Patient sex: M
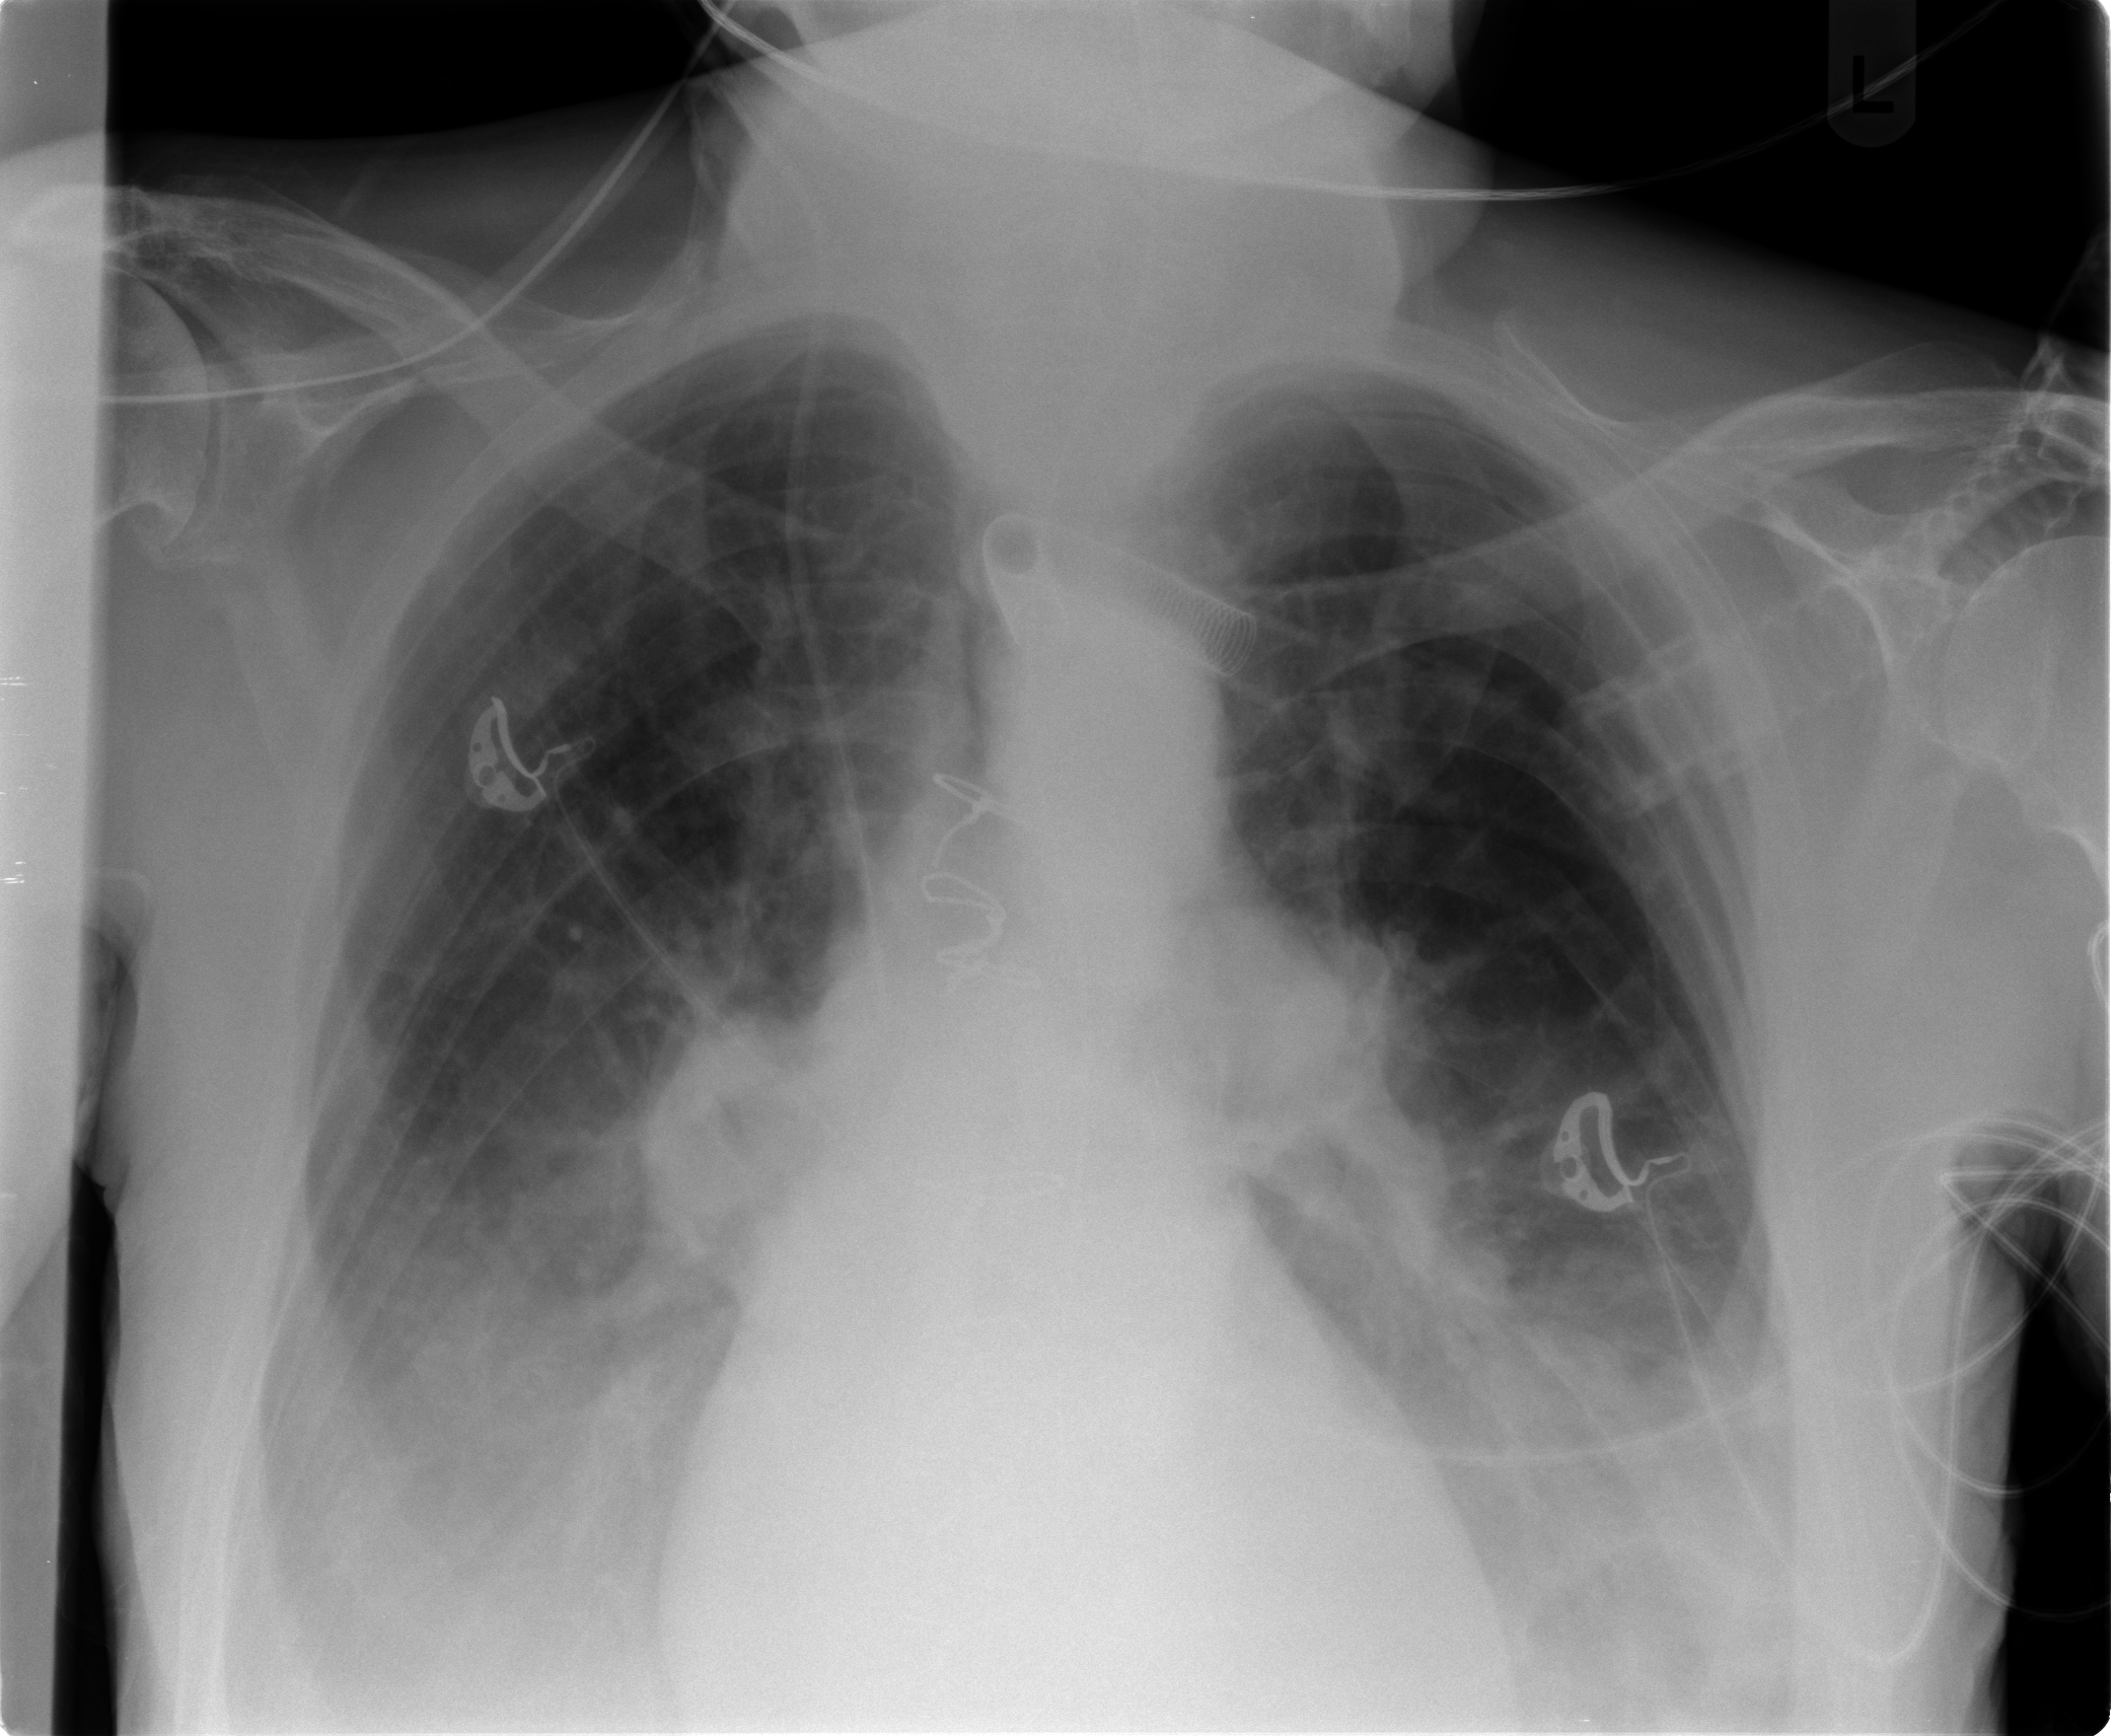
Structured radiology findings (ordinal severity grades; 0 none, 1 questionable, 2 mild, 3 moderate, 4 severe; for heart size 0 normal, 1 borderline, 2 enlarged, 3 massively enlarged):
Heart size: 0
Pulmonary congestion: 2
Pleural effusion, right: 2
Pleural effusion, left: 2
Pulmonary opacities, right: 0
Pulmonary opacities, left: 0
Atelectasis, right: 2
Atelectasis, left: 2